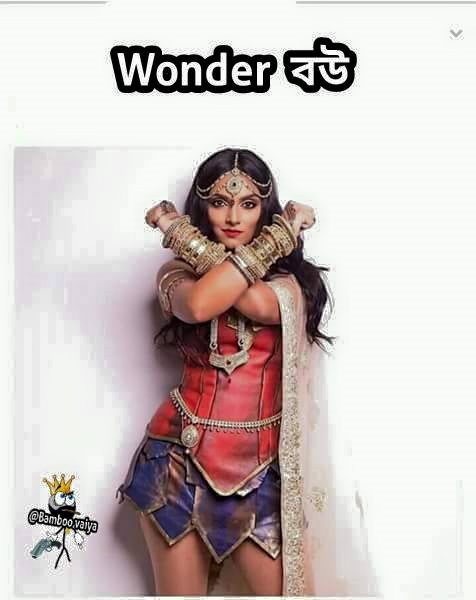
Text: Wonder  বউ
Label: Hate
Hate category: Personal Offence
Targeted group: Individual